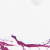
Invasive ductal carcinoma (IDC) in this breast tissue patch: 0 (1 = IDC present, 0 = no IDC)